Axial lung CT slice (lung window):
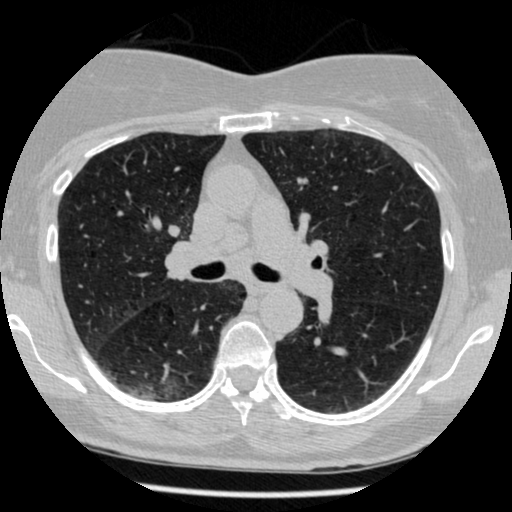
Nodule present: no